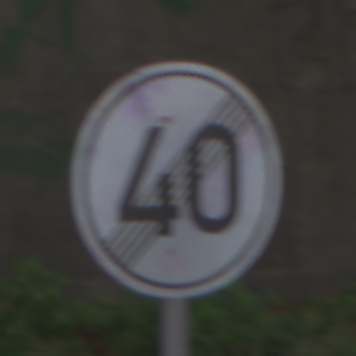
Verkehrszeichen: EndeGeschwindigkeit40
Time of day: MorningAfternoon
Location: Outdoor (Suburban)
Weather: PartlyCloudy
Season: NotSpecified
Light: Natural